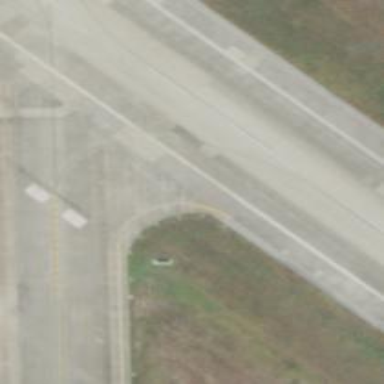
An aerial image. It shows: Taxiway at the airport with asphalt surface.